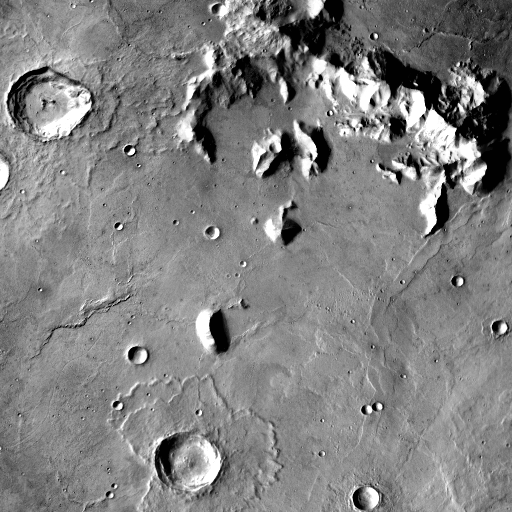
Crater classes present: Background, Other, Layered